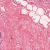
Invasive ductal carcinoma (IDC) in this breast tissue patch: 0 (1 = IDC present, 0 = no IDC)